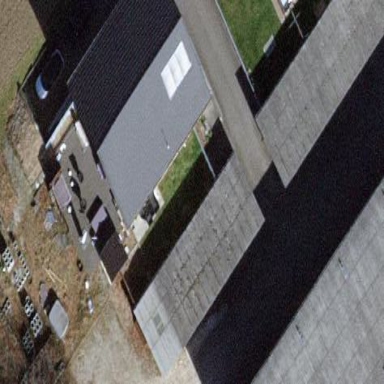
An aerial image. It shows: Group of garages.